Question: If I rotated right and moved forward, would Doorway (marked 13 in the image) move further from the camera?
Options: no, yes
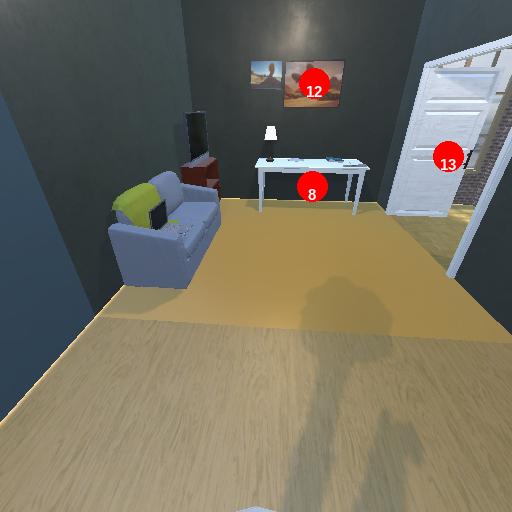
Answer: no